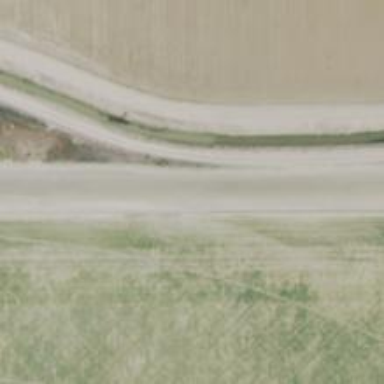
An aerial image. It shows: Irrigation canal designed for service purposes.